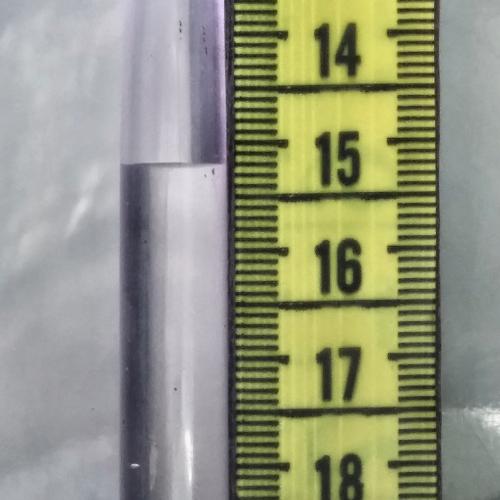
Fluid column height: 15.2 cm